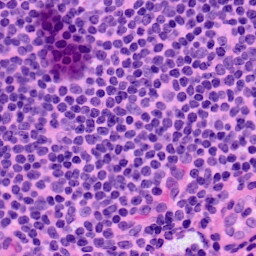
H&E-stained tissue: LymphNode